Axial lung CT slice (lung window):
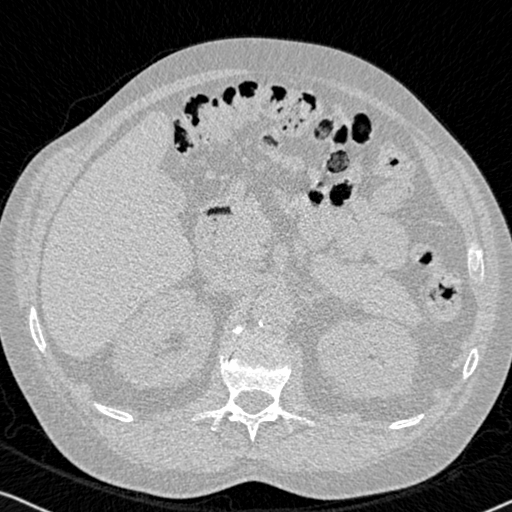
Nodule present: no